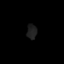
Tissue: skin
Cell type: Epithelial cells
Senescence score: 0.9128
Nuclear area (px): 142
Mean DAPI intensity: 30.817